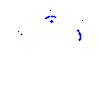
Particle: proton